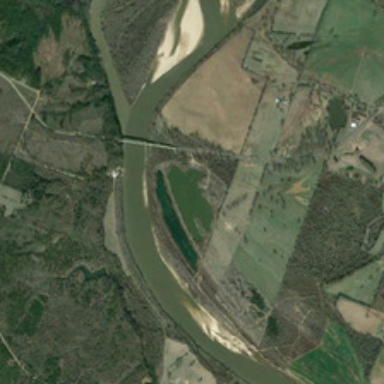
Many green trees and farmlands are in two sides of a curved river .